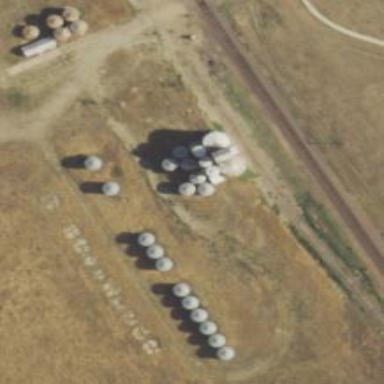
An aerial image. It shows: Silo.